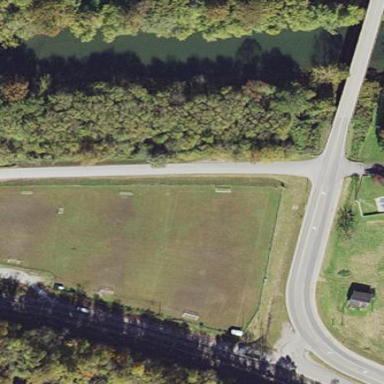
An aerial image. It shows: Soccer pitch for leisure land activities.